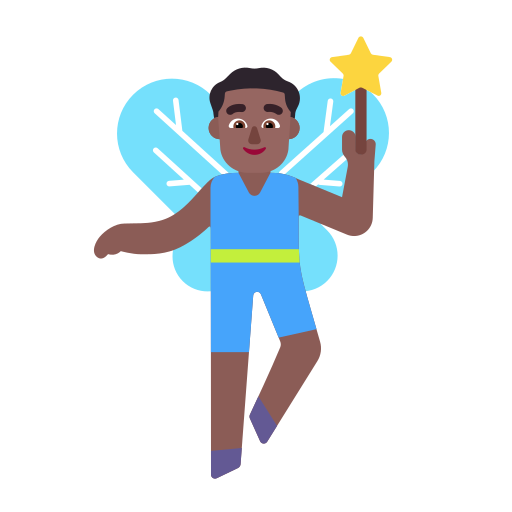
man fairy flat  dark